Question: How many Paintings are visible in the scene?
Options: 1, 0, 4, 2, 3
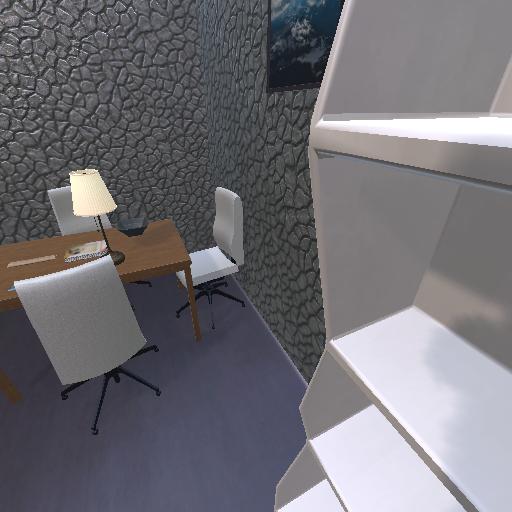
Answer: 1